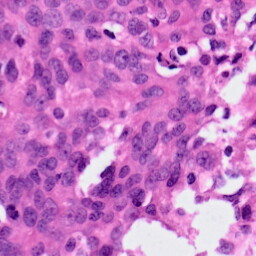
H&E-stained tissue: Ovarian